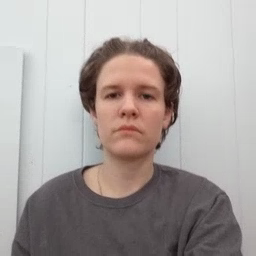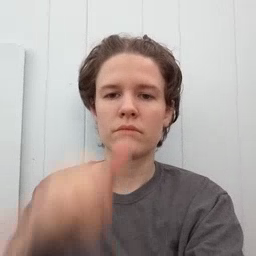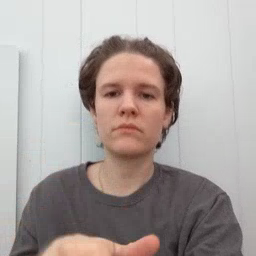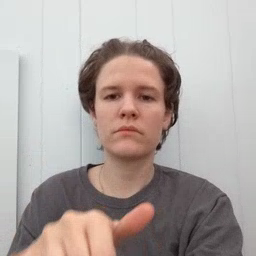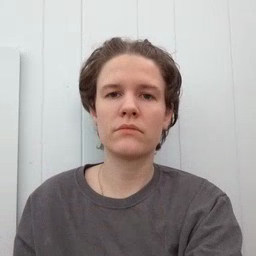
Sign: stay